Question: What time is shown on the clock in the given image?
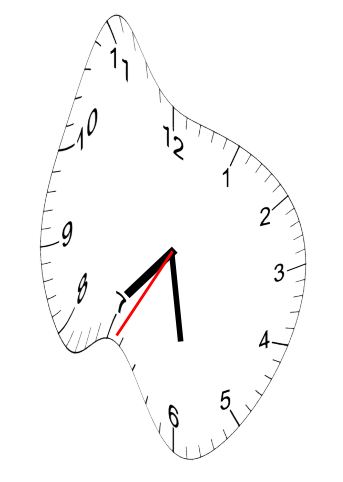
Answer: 07:28:35